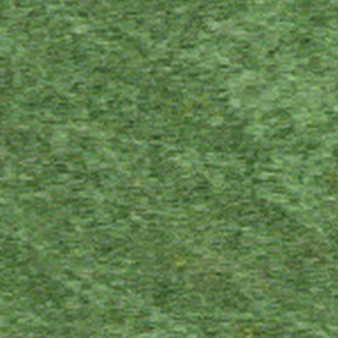
Label: other